Field crop: maize
Growth stage: 2
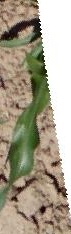
Species: maize